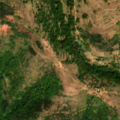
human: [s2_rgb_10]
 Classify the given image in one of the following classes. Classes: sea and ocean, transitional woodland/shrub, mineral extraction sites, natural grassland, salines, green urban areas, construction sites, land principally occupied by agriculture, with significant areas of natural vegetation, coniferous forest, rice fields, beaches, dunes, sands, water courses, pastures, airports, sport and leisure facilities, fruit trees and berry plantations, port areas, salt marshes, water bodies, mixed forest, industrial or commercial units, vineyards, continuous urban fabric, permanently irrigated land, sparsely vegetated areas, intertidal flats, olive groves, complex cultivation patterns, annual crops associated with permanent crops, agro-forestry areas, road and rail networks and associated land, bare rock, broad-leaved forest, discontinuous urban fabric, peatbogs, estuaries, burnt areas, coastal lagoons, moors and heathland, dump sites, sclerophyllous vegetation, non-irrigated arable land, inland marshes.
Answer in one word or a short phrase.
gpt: pastures, broad-leaved forest, natural grassland, transitional woodland/shrub